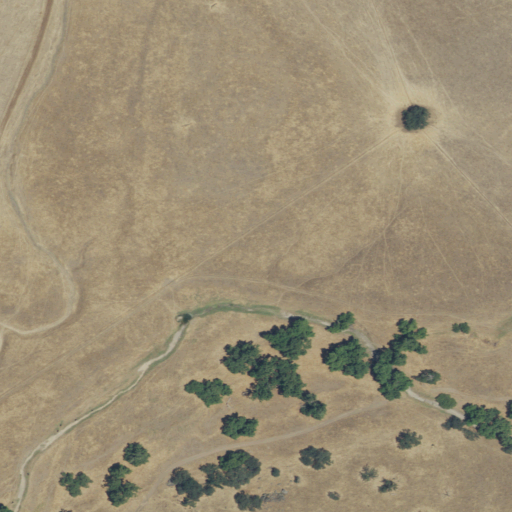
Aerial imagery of valley in California named Franklin Canyon containing grassland and shrub